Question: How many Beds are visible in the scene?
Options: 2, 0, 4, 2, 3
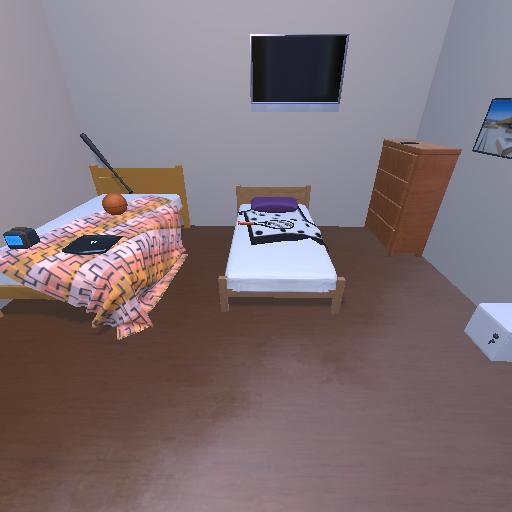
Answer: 2